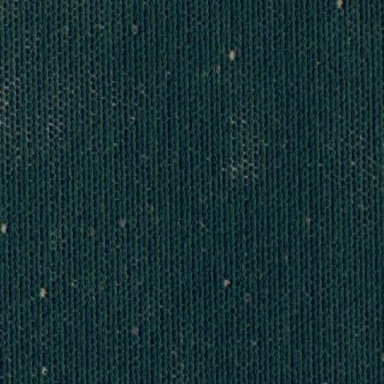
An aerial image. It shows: Almond orchard with rows of almond trees.